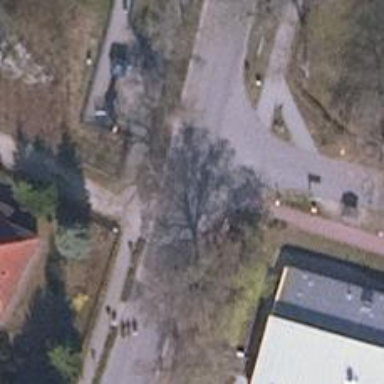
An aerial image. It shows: Secondary road with asphalt surface.